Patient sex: M
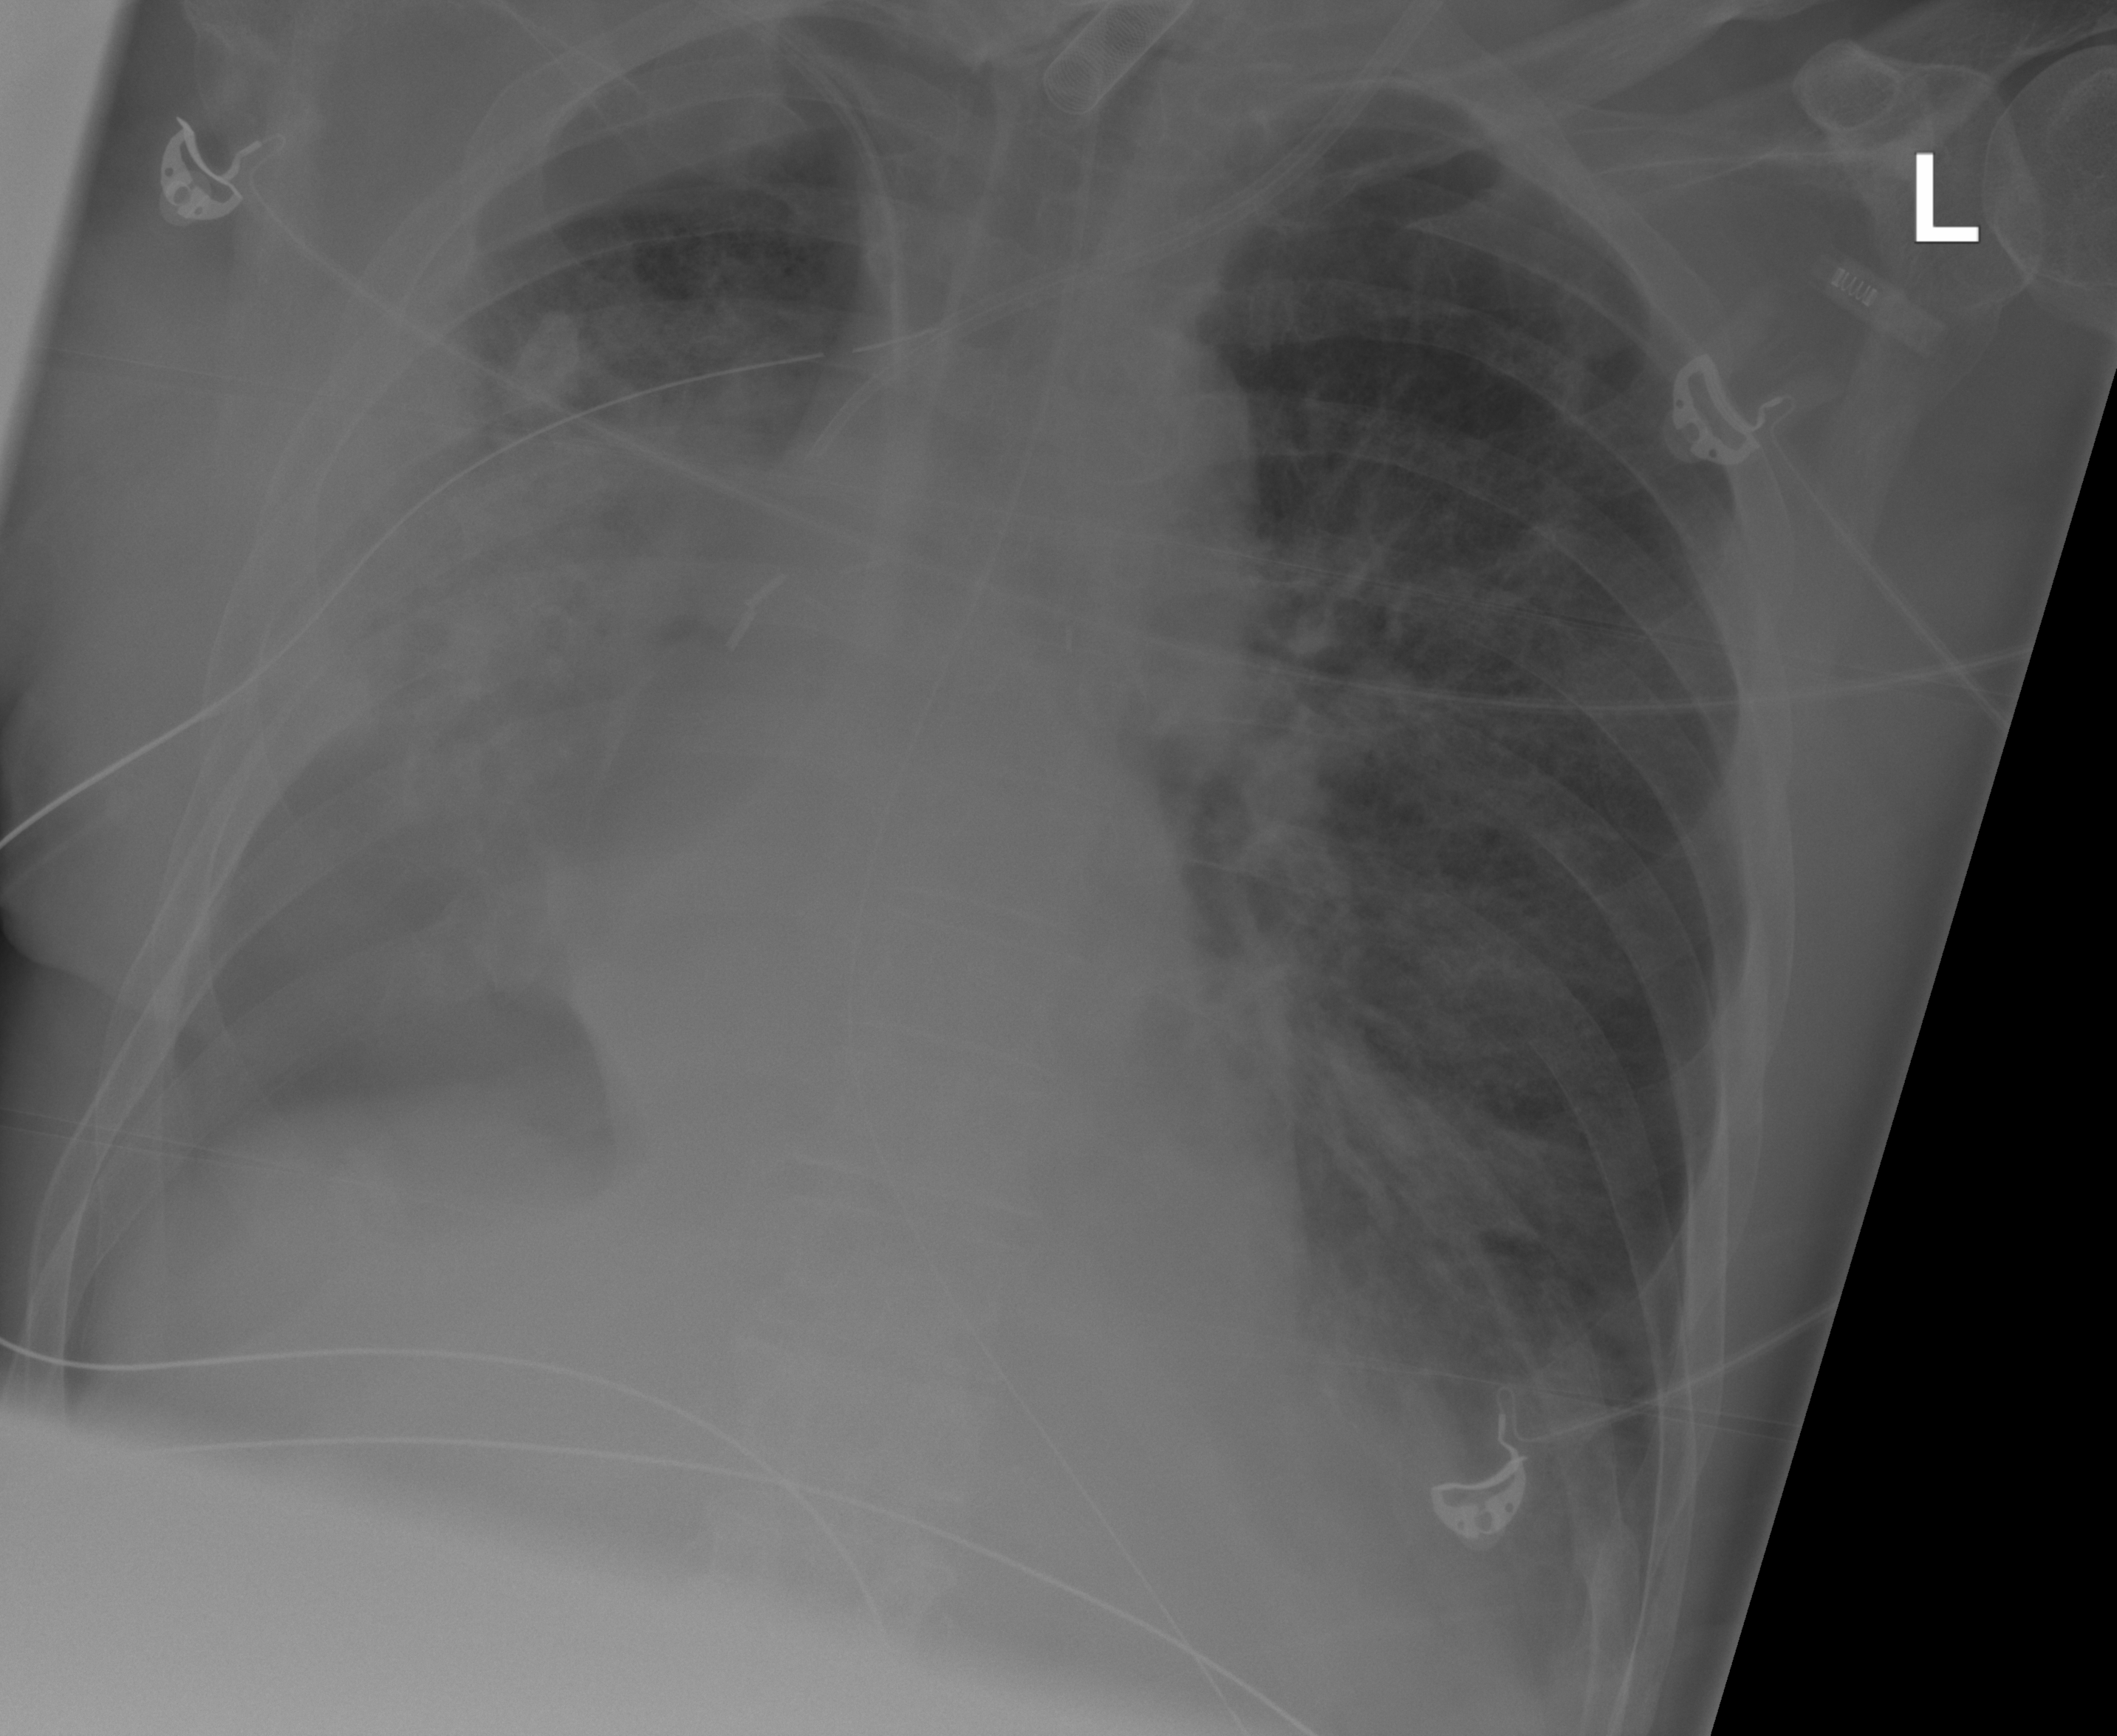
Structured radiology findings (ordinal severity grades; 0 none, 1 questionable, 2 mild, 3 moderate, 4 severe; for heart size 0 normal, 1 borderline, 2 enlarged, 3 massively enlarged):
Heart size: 1
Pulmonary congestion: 2
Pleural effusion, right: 4
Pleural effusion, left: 3
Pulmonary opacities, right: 3
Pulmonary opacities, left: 3
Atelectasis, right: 3
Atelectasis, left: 2